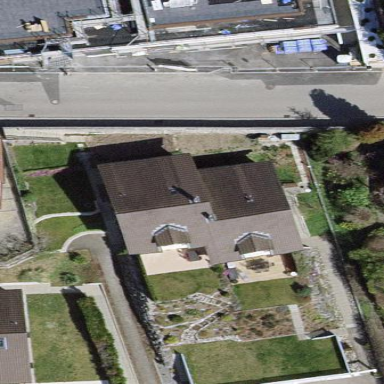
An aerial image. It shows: Semi-detached house.